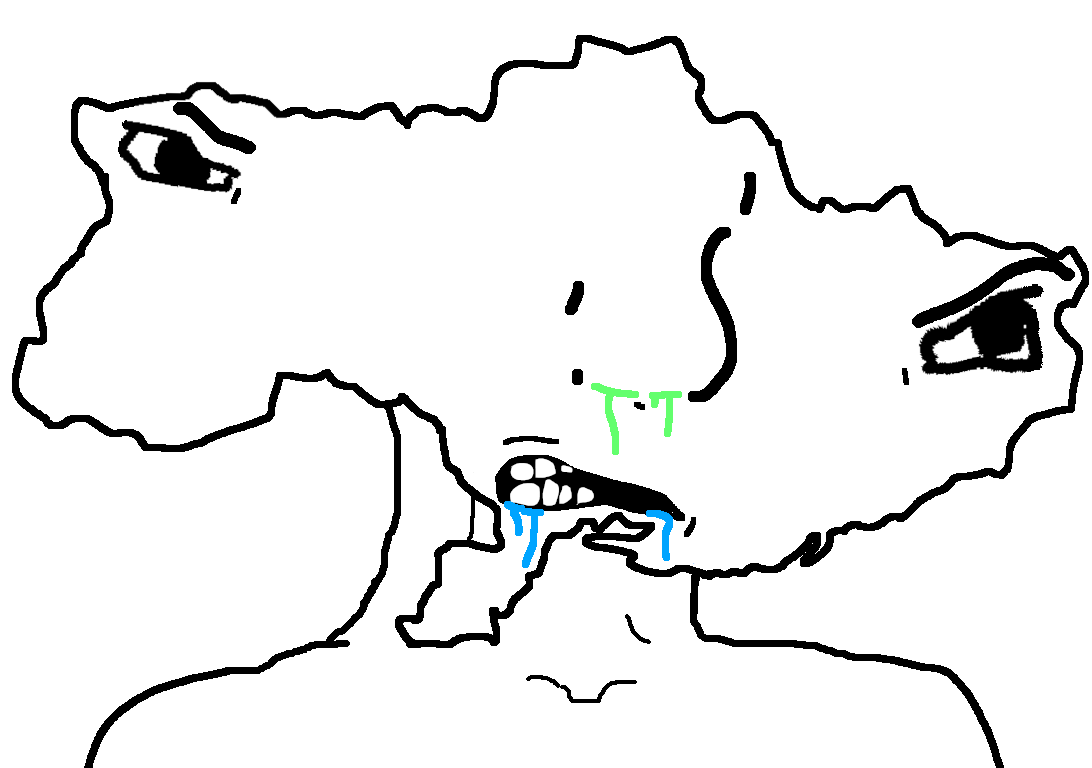
Label: 5_Brainlet